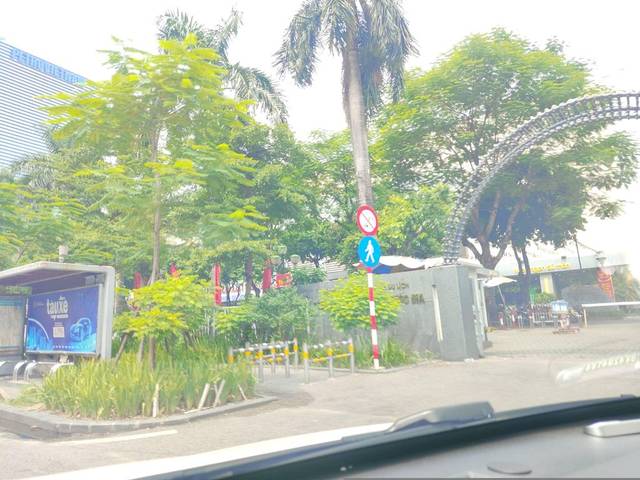
Region: Vietnam
Coordinates: 21.016, 105.816